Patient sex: M
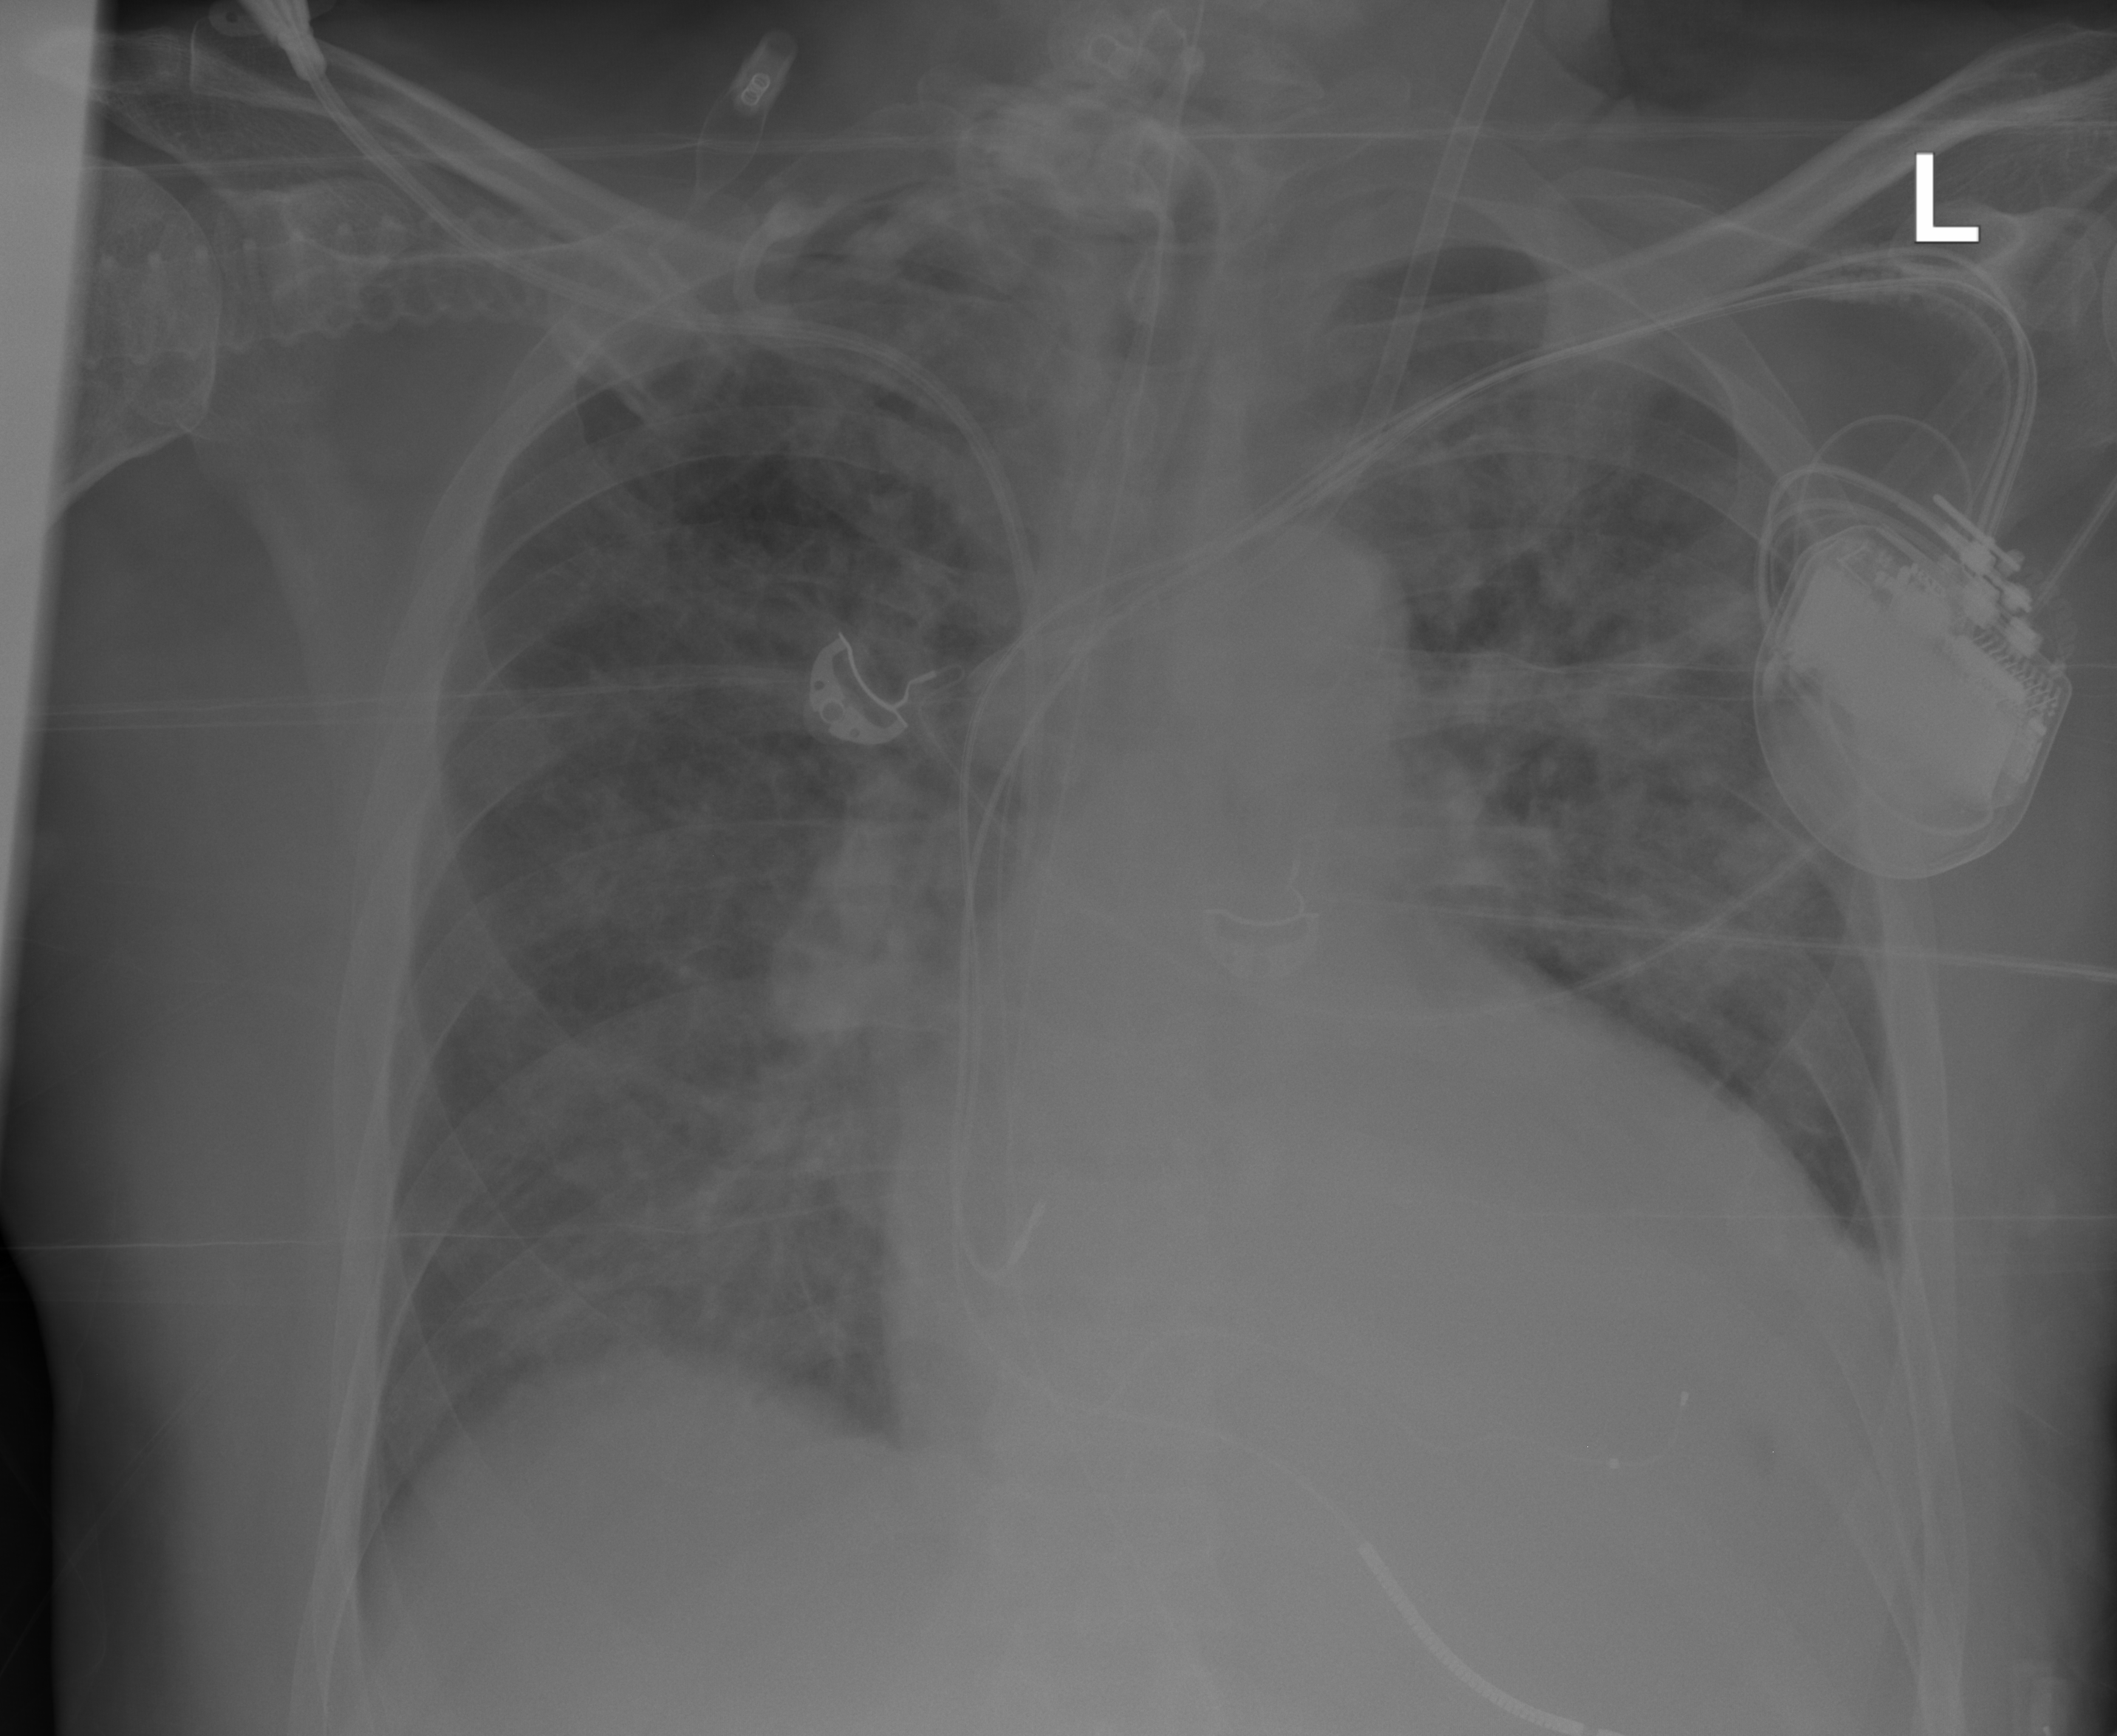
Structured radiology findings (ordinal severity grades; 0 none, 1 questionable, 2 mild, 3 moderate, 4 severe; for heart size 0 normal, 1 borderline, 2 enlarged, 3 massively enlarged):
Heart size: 2
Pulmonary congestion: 2
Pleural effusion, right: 0
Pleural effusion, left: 1
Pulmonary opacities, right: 3
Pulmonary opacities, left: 3
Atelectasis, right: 3
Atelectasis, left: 3